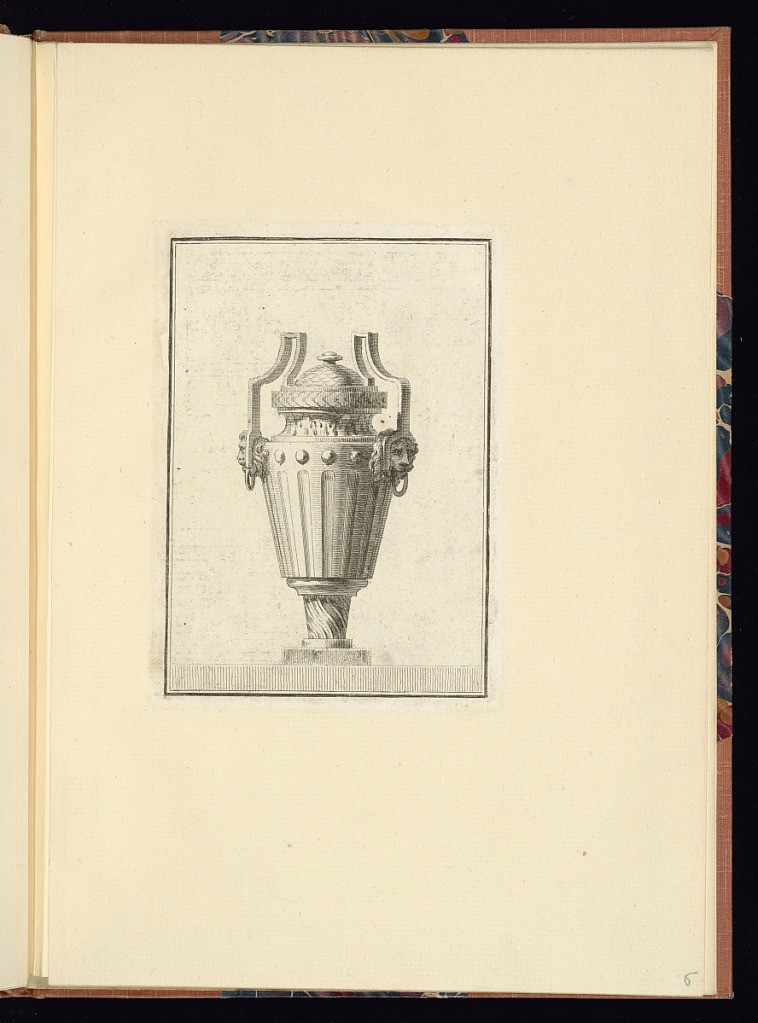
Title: Ornamental Vase Design
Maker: Juste-François Boucher, French, 1736 – 1782
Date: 1755-1768
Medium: Etching on laid paper
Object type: Print
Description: Narrow, lidded vase design with lion head knobs and upturned, flattened, strap handles. The lid of the vase is decorated with a fish scale pattern. There is acanthus leaf pattern around the neck of the vase, and the body of the vase is carved with deep fluting. The vase is elevated on a low plinth. The plate is not signed or numbered.